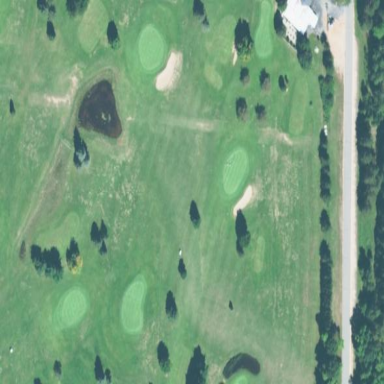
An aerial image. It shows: Golf course surrounded by greenery.